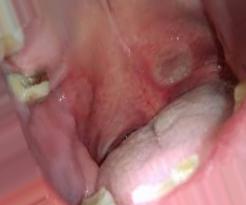
Condition: Mouth Ulcer